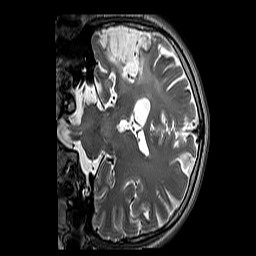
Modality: T2w
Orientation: coronal
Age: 43
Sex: male
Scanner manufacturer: siemens
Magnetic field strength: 3 T
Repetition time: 3.2 s
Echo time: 0.212 s